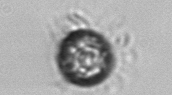
Label: Ciliophora